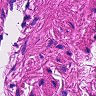
Metastatic tissue present: no